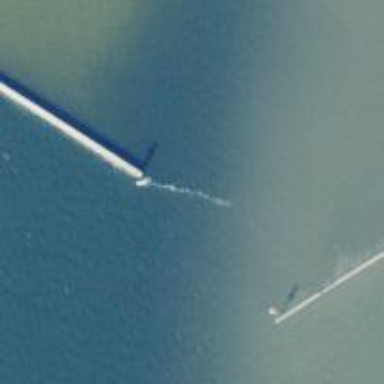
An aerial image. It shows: Breakwater structure.